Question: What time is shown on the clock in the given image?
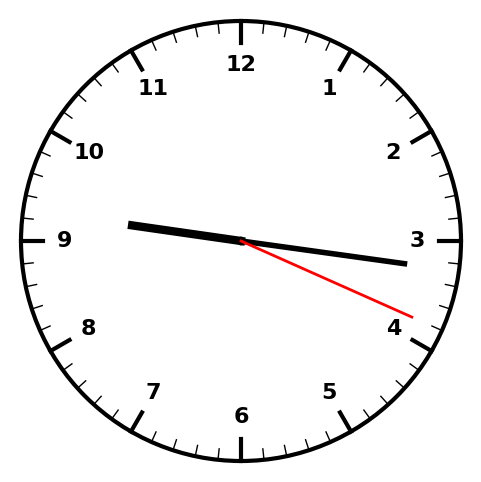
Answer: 09:16:19